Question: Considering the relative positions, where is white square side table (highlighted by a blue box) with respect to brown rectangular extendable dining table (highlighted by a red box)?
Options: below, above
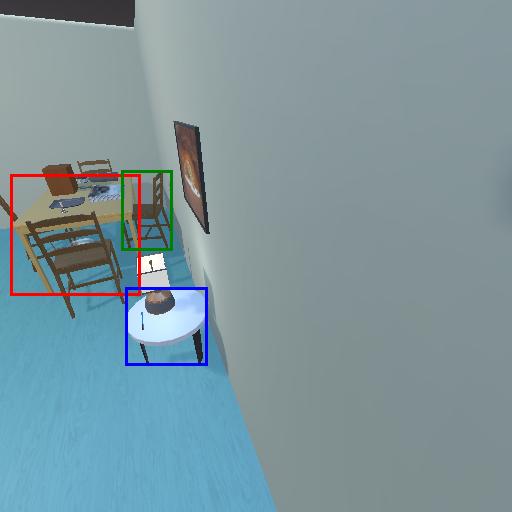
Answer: below